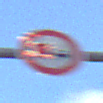
Verkehrszeichen: UeberholverbotKraftfahrzeuge
Umgebung: Outdoor, Urban
Tageszeit: SunriseSunset
Wetter: PartlyCloudy
Licht: Natural
Jahreszeit: NotSpecified
Kontrast: LowContrast